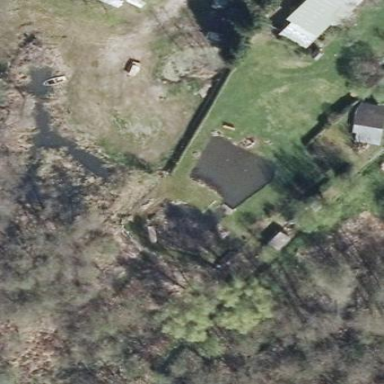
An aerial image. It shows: Pond surrounded by natural water.